Question: I have a problem with the Mig layout. I've started to recreate the main JPanel of a JFrame where I used an absolute layout in the past. Initially everything went well (cfr second image). The console panel (part of a Box with the tab panel) had a good alignment, but still an absolute layout. When I started to convert the layout of the individual JPanels to a Mig layout, it looked like the first image (no left alignment). The same result holds also for other JPanels where i've changed the absolute layout to Mig layout.
<URL> [BAD]
<URL> [GOOD]
<URL> [debug 1000 alignments]
Here is a reduced version of my frame class. The structure looks strange because I tried to reduce it as much as possible. I also removed the ControlConsolePanel because my problem
even appears with a default JPanel with MigLayout.
'''
import java.awt.Color;
import java.awt.EventQueue;
import java.awt.Font;
import javax.swing.BorderFactory;
import javax.swing.Box;
import javax.swing.BoxLayout;
import javax.swing.JFrame;
import javax.swing.JPanel;
import javax.swing.JScrollPane;
import javax.swing.JTabbedPane;
import javax.swing.JTextArea;
import javax.swing.border.Border;
import javax.swing.border.TitledBorder;
import net.miginfocom.swing.MigLayout;
public class MainControll extends JFrame{
private static final long serialVersionUID = 14L;
private JPanel configurationPane;
private JPanel feedbackPane;
private JTextArea feedback;
private JTabbedPane plotTabPane;
private JPanel consolePane;
public static void main(String[] args) {
EventQueue.invokeLater(new Runnable() {
public void run(){
try {
MainControll frame = new MainControll();
frame.setVisible(true);
} catch (Exception e) {
e.printStackTrace();
}
}
});
}
public MainControll(){
setTitle("test");
setDefaultCloseOperation(JFrame.EXIT_ON_CLOSE);
setBounds(100, 100, 860, 660);
initiateComponents();
}
private Box rightPanel;
private void initiateComponents() {
JPanel mainPanel = new JPanel();
mainPanel.setLayout(new MigLayout("insets 0, debug 1000", "", ""));
this.configurationPane = new JPanel();
this.configurationPane.setBorder(getTitleBorder("Configuration"));
this.configurationPane.setLayout(new MigLayout());
this.plotTabPane = new JTabbedPane();
this.plotTabPane.add("Tab1", new JPanel());
this.consolePane = new JPanel(new MigLayout("","",""));
// --> The MigLayout ruins the frame.
// --> change it to this and look at the difference:
// this.consolePane = new JPanel();
this.consolePane.setBorder(getTitleBorder("Console"));
this.feedback = new JTextArea();
this.feedbackPane = new JPanel();
this.feedbackPane.setBorder(getTitleBorder("Status"));
this.feedbackPane.setLayout(new MigLayout());
JScrollPane sbrText = new JScrollPane(this.feedback);
this.feedbackPane.add(sbrText, "push, grow");
this.rightPanel = new Box(BoxLayout.Y_AXIS);
this.rightPanel.add(this.plotTabPane);
this.rightPanel.add(this.consolePane);
mainPanel.add(this.configurationPane, "shrinky, top, w 450!");
mainPanel.add(this.rightPanel, "spany 5, wrap, grow, pushx, wmin 400");
mainPanel.add(this.feedbackPane, "pushy, growy, w 450!");
JScrollPane contentScrollPane = new JScrollPane(mainPanel);
contentScrollPane.setBorder(BorderFactory.createEmptyBorder());
setContentPane(contentScrollPane);
}
private Border getTitleBorder(String title){
return BorderFactory.createTitledBorder(null, title, TitledBorder.LEFT, TitledBorder.TOP, new Font("null", Font.BOLD, 12), Color.BLUE);
}
}
'''
Target:
The point is that I want that the console panel and plot panel fit the right panel without gaps (perfect border alignment), expands and shrinks depending on the grow and shrink behaviour of the right panel.
Edit: I made a recent discover. It works if I place the Mig layout panel in a JTabbedPane. It doesn't work if I place the Mig layout panel in a seperate JPanel. But how and why, I've not a single clue.

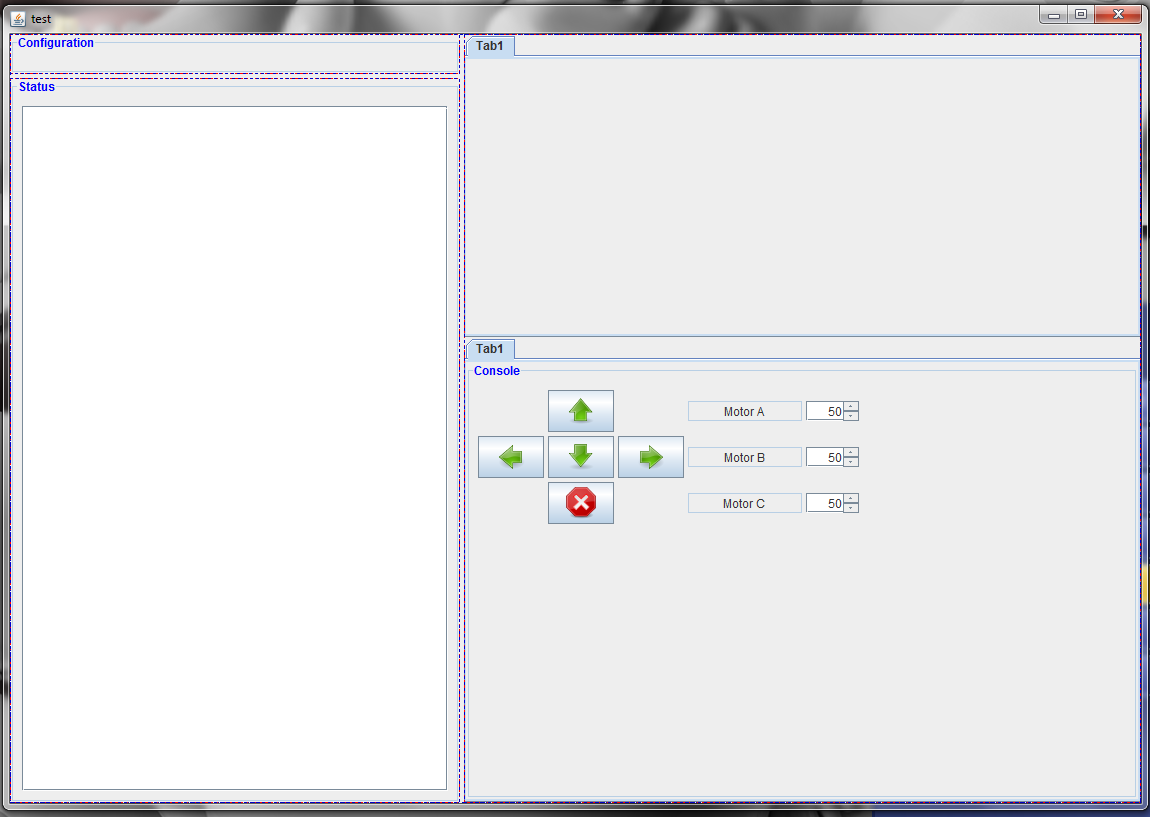
Answer: I think the problem is the 'BoxLayout' that you still use. I added some more MigLayout and now it looks like what you want.
---
'''
import java.awt.Color;
import java.awt.EventQueue;
import java.awt.Font;
import javax.swing.BorderFactory;
import javax.swing.JFrame;
import javax.swing.JPanel;
import javax.swing.JScrollPane;
import javax.swing.JTabbedPane;
import javax.swing.JTextArea;
import javax.swing.border.Border;
import javax.swing.border.TitledBorder;
import net.miginfocom.swing.MigLayout;
public class MainControl extends JFrame {
private static final long serialVersionUID = 14L;
private JPanel configurationPane;
private JPanel feedbackPane;
private JTextArea feedback;
private JTabbedPane plotTabPane;
private JPanel consolePane;
private JPanel rightPanel;
public MainControl() {
setTitle("test");
setDefaultCloseOperation(JFrame.EXIT_ON_CLOSE);
setBounds(100, 100, 860, 660);
initiateComponents();
}
private void initiateComponents() {
JPanel mainPanel = new JPanel();
configurationPane = new JPanel();
configurationPane.setBorder(getTitleBorder("Configuration"));
configurationPane.setLayout(new MigLayout());
plotTabPane = new JTabbedPane();
plotTabPane.add("Tab1", new JPanel());
consolePane = new JPanel(new MigLayout("", "", ""));
consolePane.setBorder(getTitleBorder("Console"));
feedback = new JTextArea();
feedbackPane = new JPanel();
feedbackPane.setBorder(getTitleBorder("Status"));
feedbackPane.setLayout(new MigLayout());
JScrollPane sbrText = new JScrollPane(feedback);
feedbackPane.add(sbrText, "push, grow");
rightPanel = new JPanel(new MigLayout("fill"));
rightPanel.add(plotTabPane, "grow, wrap");
rightPanel.add(consolePane, "grow");
mainPanel.setLayout(new MigLayout("insets 0, debug 1000", "", ""));
mainPanel.add(configurationPane, "shrinky, top, w 450!");
mainPanel.add(rightPanel, "spany 5, wrap, grow, pushx, wmin 380");
mainPanel.add(feedbackPane, "pushy, growy, w 450!");
JScrollPane contentScrollPane = new JScrollPane(mainPanel);
contentScrollPane.setBorder(BorderFactory.createEmptyBorder());
setContentPane(contentScrollPane);
}
private static Border getTitleBorder(String title) {
return BorderFactory.createTitledBorder(null, title, TitledBorder.LEFT, TitledBorder.TOP, new Font("null", Font.BOLD, 12), Color.BLUE);
}
public static void main(String[] args) {
EventQueue.invokeLater(new Runnable() {
@Override
public void run() {
try {
MainControl frame = new MainControl();
frame.setVisible(true);
} catch (Exception e) {
e.printStackTrace();
}
}
});
}
}
'''